Question: when user clicks the button it shows the spinner icon until finish the task.But still user can click the button again.How can I stop it ?

<URL>
HTML
'''
<span us-spinner="{left: '91.6%',top:'65.5%',length: 5,width: 2,radius:4}" spinner-key="spinner-1"></span>
<button class="btn btn-green" ng-click="MyClick()" ng-disabled="frmMy.$invalid"><i class="fa fa-envelope-o"></i> Send</button>
'''
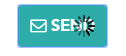
Answer: You should set ng-disabled to true while loading, once loading is completed change it to false.
I added a <URL> doing so, instead of real loading I used a timeout of 5 seconds for fake loading.
This is the logic that will solve your issue.
HTML:
'''
<div class="well" ng-controller="MyController">
<button class="btn btn-primary" ng-disabled="isLoading"
ng-click="myClick()">BUTTON</button>
</div>
'''
Controller:
'''
function MyController($scope,$timeout) {
$scope.myClick = function() {
$scope.isLoading = true;
/// Faking Loading logic
$timeout(function(){
$scope.isLoading = false},5000)
};
}
'''